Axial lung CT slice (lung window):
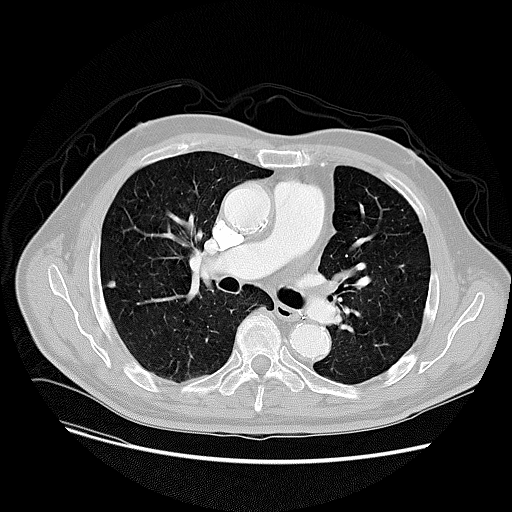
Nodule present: yes
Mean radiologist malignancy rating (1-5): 2.5